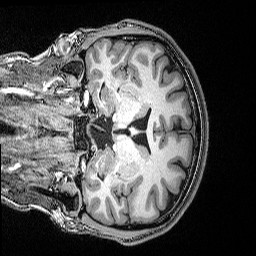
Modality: T1w
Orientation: coronal
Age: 24
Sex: male
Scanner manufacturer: siemens
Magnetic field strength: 3 T
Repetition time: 2.53 s
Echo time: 0.0035 s